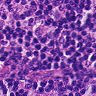
Metastatic tissue present: yes